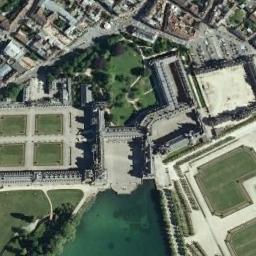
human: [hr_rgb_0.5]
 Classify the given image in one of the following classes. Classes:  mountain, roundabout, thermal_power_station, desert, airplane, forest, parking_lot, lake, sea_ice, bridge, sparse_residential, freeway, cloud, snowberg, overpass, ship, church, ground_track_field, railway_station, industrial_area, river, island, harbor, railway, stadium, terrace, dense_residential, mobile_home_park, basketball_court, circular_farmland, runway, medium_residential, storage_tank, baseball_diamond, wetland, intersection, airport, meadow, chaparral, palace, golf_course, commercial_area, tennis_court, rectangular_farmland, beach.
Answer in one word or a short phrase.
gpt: palace